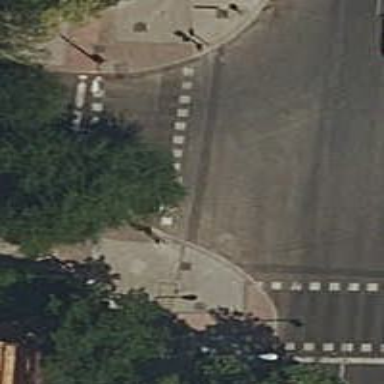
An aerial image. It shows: Crossing with traffic signals.